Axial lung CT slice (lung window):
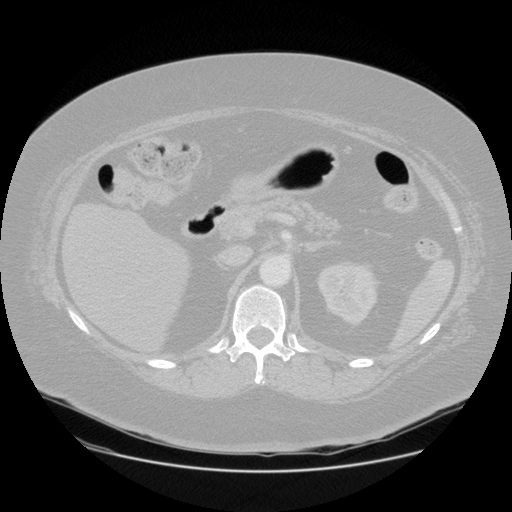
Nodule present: no